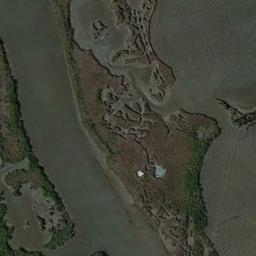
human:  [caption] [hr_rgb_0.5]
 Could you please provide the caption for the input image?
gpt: There is a crescent-shaped lake in this wetland .

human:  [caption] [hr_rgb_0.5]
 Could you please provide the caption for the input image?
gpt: There are patches of brown bare land in a lake in a wetland .

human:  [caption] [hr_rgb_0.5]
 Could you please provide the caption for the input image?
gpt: There are many different areas of water surrounded by wetlands .

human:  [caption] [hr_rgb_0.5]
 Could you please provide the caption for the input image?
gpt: The wetland consists of bare land and green plants .

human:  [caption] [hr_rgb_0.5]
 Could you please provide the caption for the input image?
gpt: There are some water areas and bare land on the wetland .